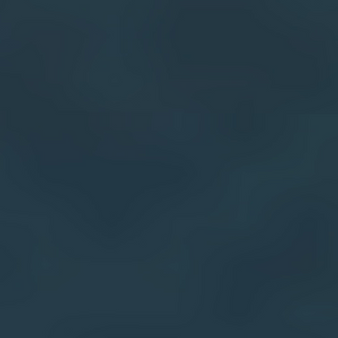
Label: other